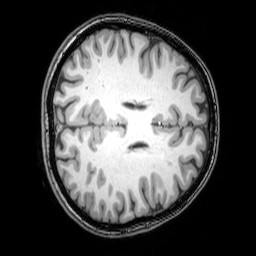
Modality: T1w
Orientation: axial
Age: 26
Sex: female
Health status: healthy
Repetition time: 0.081 s
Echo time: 0.037 s